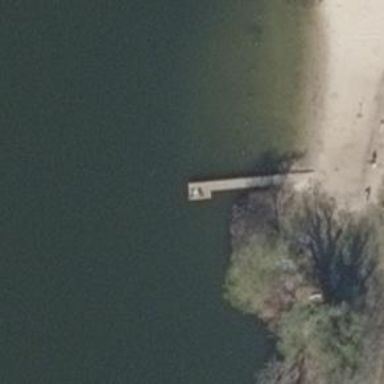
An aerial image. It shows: Man-made pier.